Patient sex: F
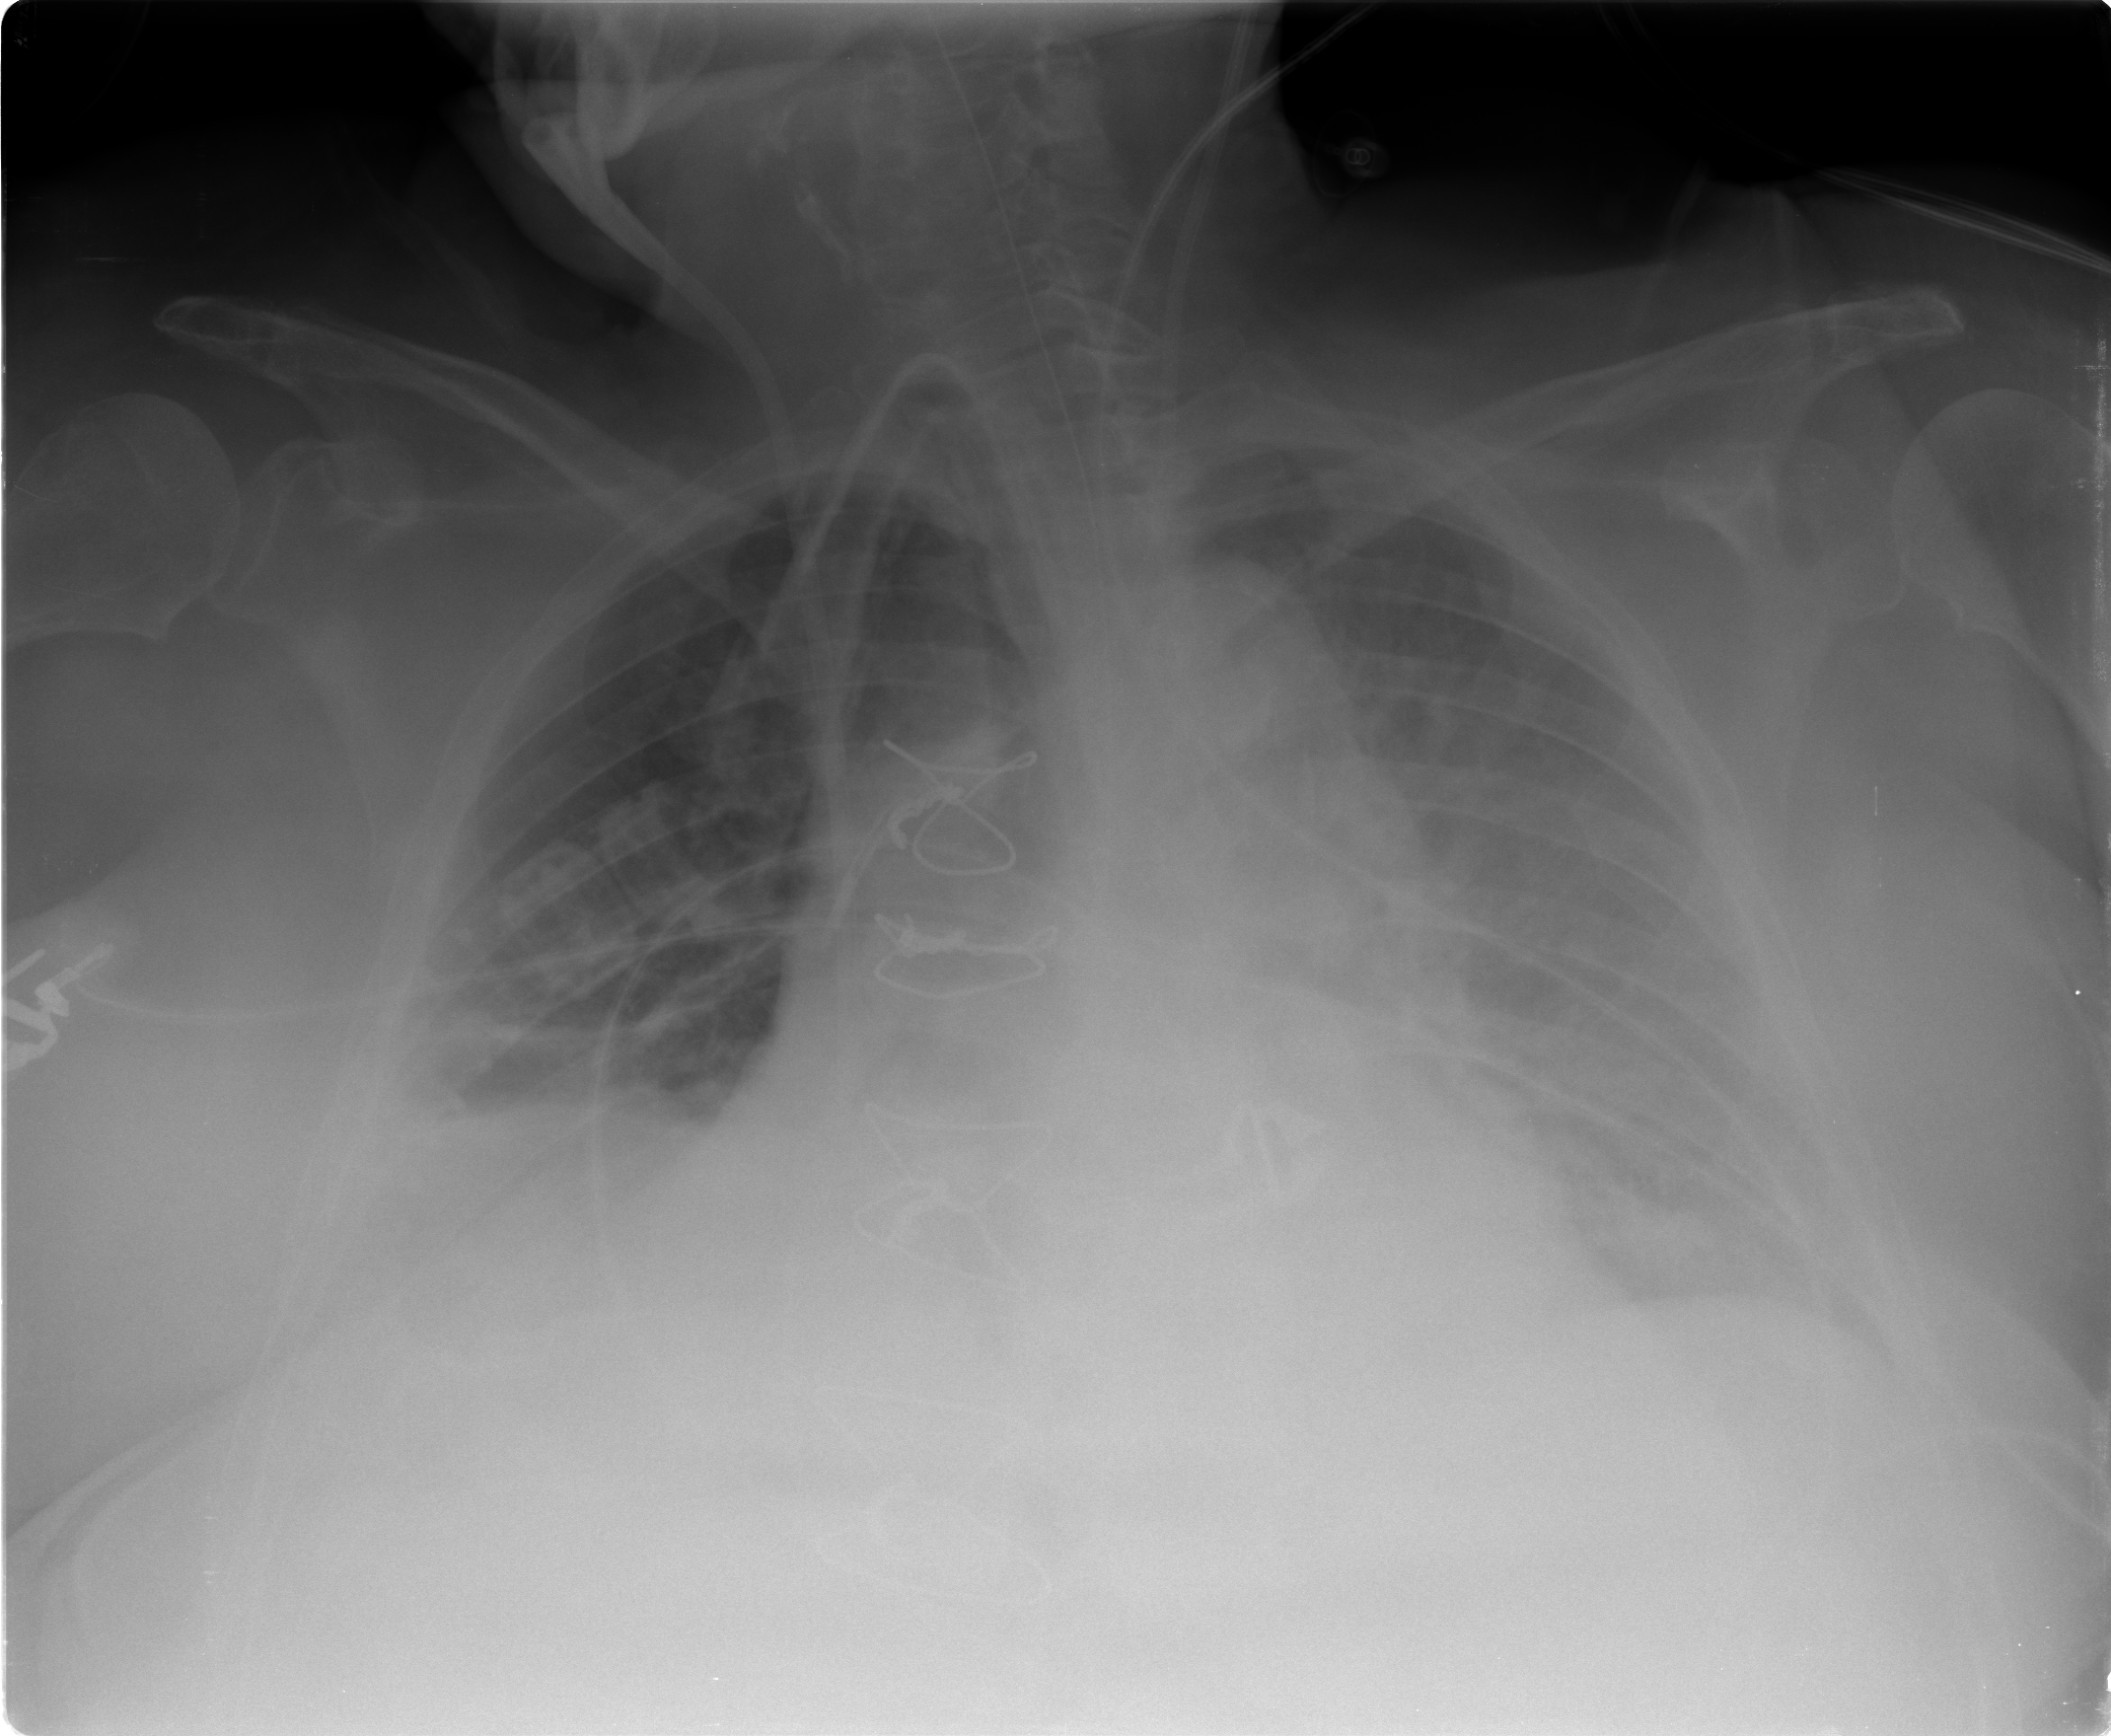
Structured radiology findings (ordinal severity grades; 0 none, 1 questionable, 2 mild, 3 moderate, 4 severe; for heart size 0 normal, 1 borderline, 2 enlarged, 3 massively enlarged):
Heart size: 2
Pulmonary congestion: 2
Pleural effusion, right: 2
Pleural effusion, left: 3
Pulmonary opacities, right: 1
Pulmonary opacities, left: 2
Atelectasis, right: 2
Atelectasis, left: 2